Field crop: maize
Growth stage: 2
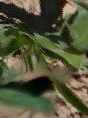
Species: maize